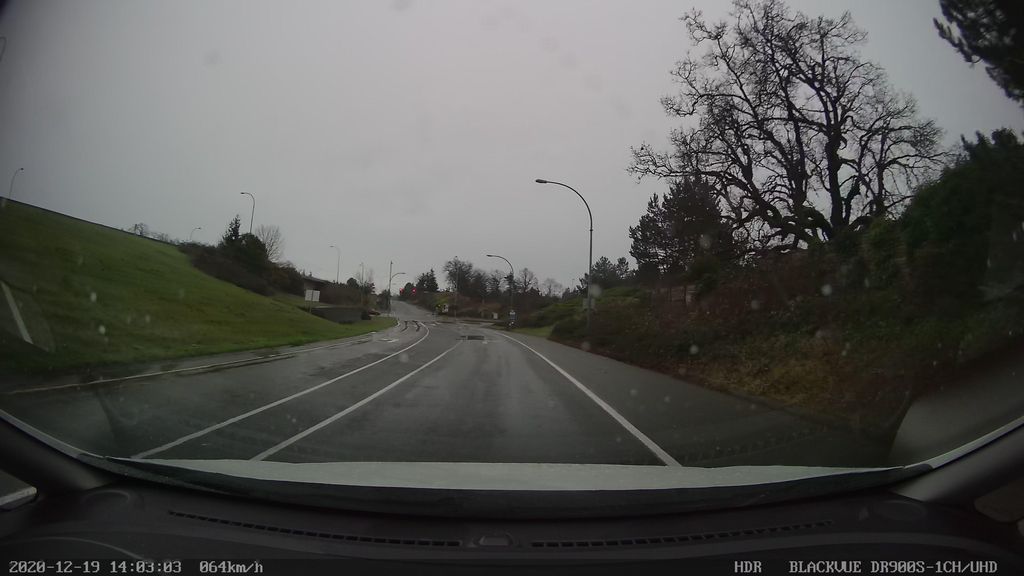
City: victoria